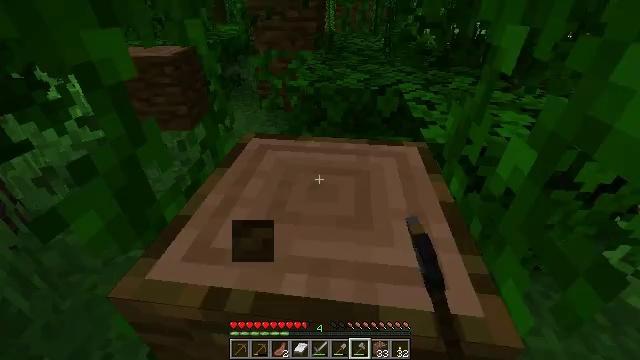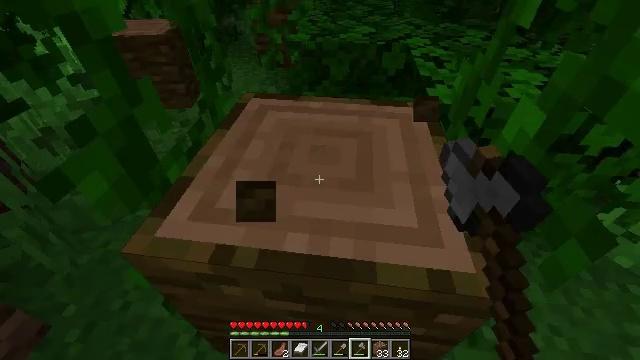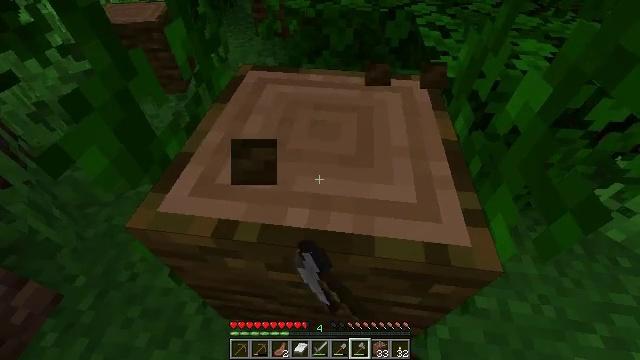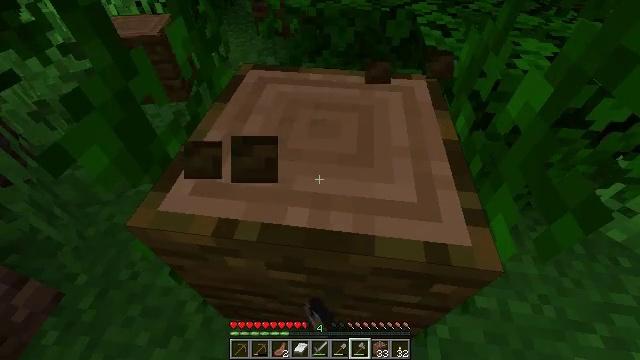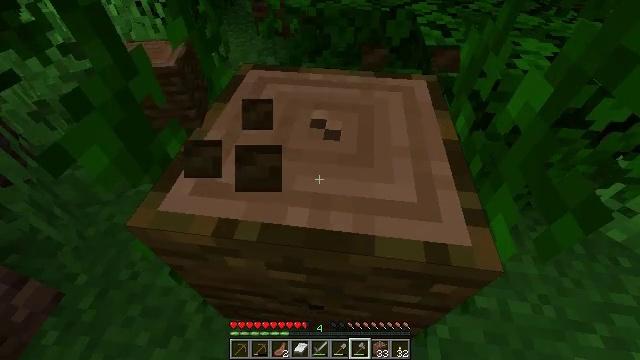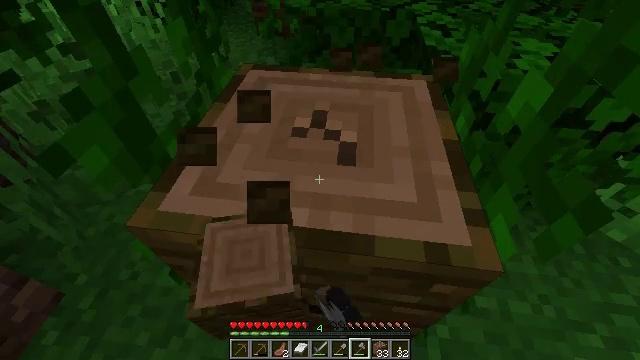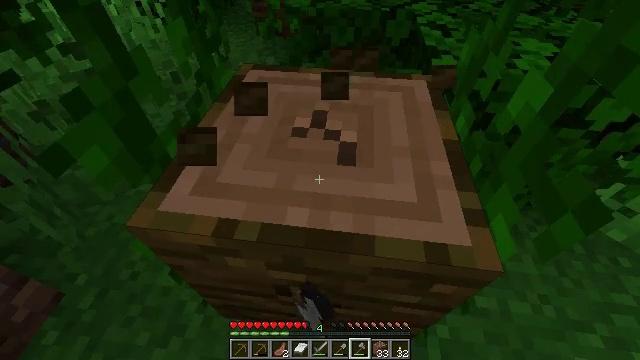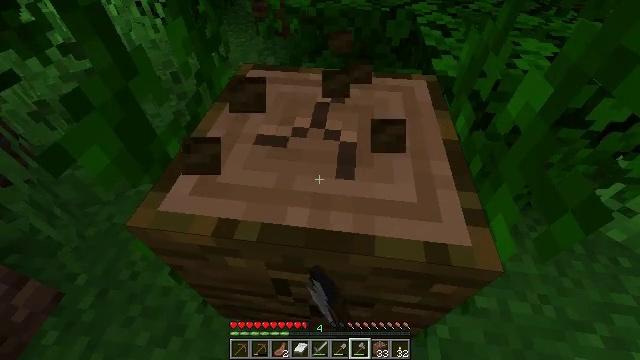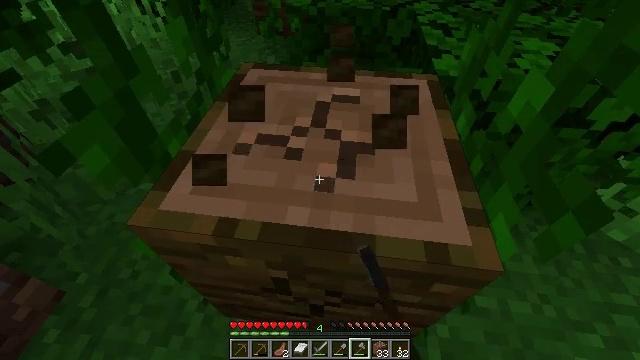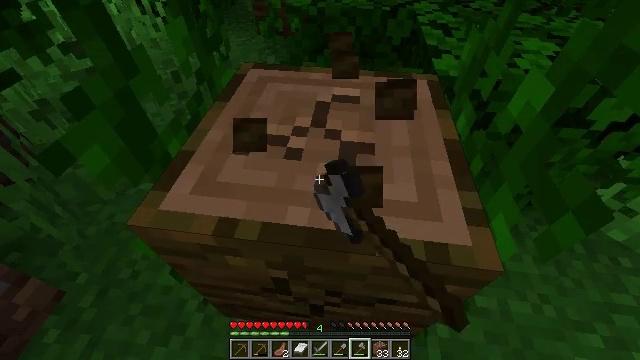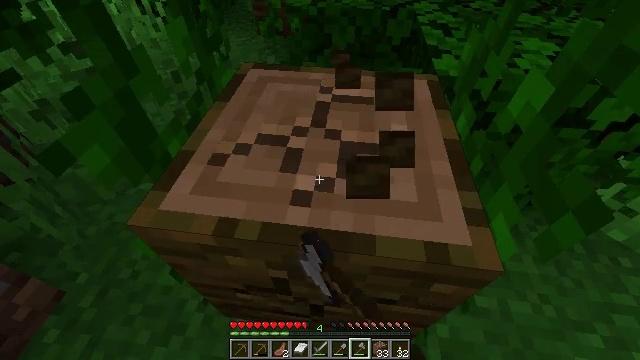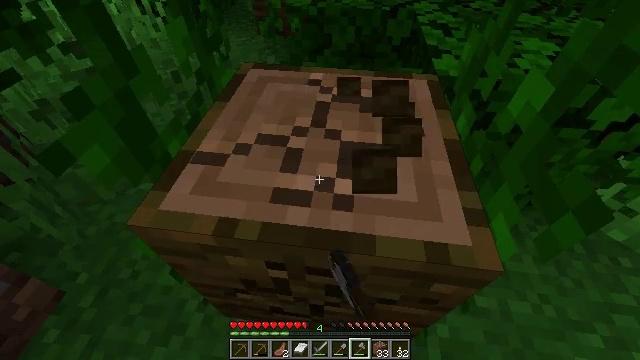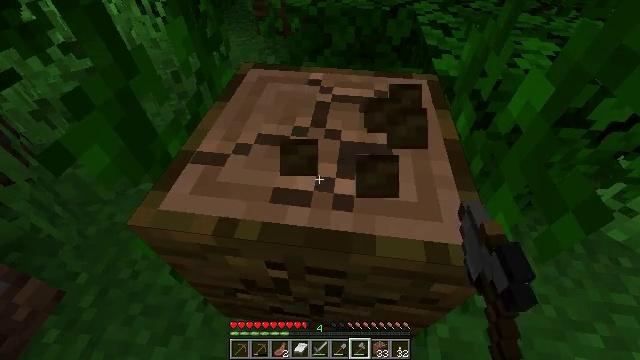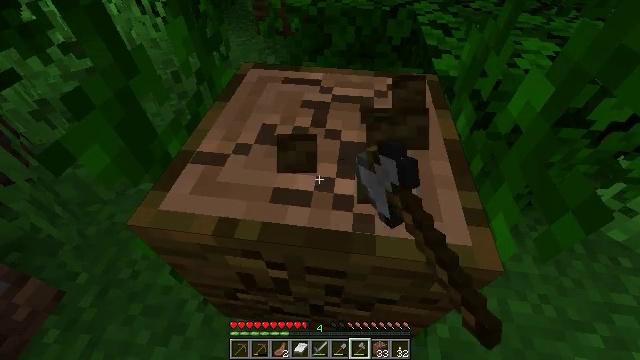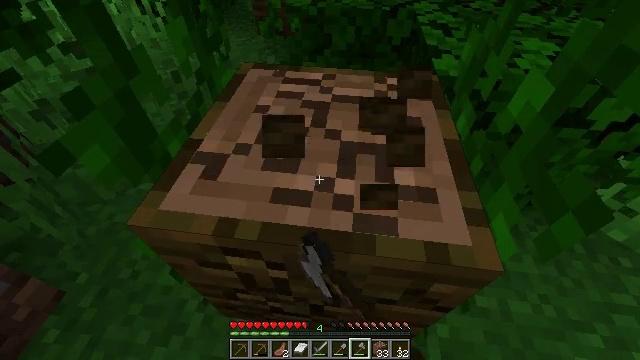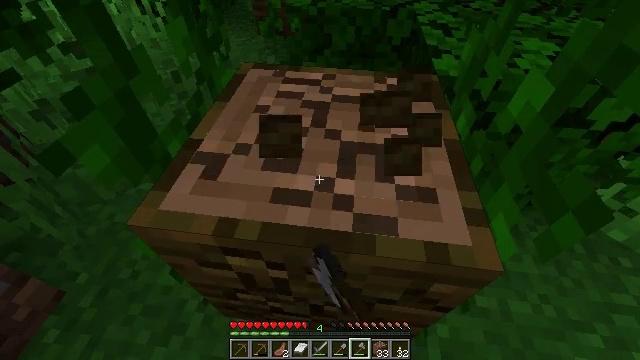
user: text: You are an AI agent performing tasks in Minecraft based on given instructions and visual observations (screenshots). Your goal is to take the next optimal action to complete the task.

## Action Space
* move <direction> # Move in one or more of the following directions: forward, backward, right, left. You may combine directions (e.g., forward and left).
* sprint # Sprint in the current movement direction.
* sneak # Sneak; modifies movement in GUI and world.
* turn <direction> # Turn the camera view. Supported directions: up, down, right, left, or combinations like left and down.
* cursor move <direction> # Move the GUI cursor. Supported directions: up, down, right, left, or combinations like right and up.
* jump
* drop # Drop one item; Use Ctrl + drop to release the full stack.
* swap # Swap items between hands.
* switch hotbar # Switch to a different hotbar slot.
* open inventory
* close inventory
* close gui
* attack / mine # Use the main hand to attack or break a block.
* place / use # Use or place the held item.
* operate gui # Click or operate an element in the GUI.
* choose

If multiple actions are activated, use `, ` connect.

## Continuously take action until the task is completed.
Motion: motion action
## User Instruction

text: Break the jungle log to gather wood.
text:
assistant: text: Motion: turn down, attack / mine
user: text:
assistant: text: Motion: turn down, attack / mine
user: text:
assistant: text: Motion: attack / mine
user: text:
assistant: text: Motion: attack / mine
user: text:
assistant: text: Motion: attack / mine
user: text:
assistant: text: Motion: attack / mine
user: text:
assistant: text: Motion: attack / mine
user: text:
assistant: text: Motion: attack / mine
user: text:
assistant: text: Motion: attack / mine
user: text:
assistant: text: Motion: attack / mine
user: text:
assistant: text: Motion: attack / mine
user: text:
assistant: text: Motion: attack / mine
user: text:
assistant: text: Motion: attack / mine
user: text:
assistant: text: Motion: attack / mine
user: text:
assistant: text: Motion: attack / mine
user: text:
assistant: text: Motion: attack / mine
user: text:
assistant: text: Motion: attack / mine
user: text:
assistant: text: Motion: attack / mine
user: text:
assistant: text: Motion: attack / mine
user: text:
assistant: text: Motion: attack / mine
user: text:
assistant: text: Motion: attack / mine
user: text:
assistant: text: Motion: attack / mine